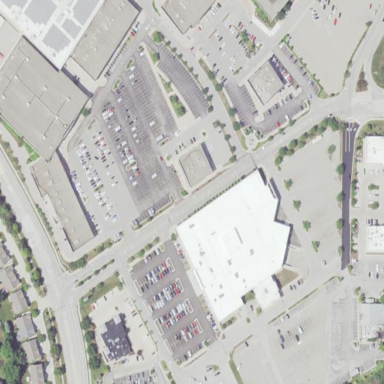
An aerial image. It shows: Retail building.